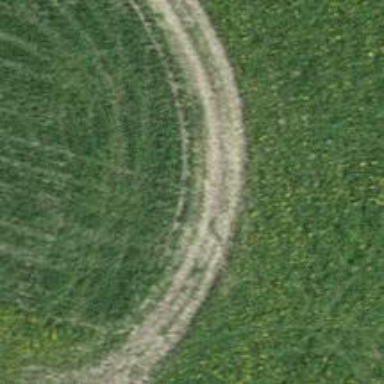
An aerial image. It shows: Track with ground surface of grade 3.